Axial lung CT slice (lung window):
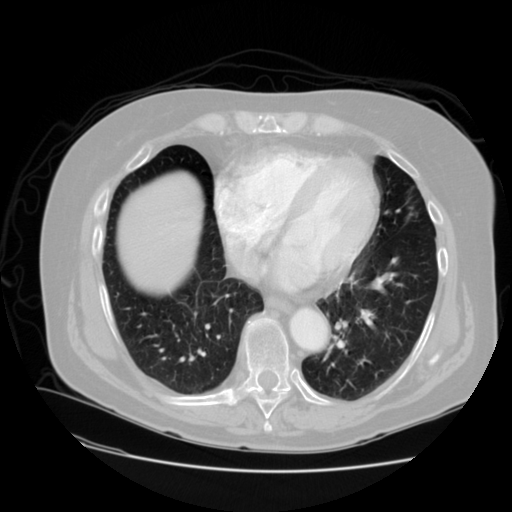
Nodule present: no